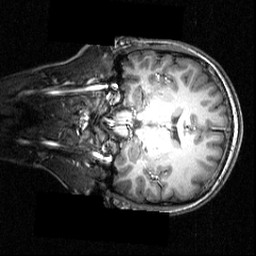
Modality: T1w
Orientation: coronal
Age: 19
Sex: female
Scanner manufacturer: siemens
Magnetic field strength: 3.951 T
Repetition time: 1.5 s
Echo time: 0.00335 s